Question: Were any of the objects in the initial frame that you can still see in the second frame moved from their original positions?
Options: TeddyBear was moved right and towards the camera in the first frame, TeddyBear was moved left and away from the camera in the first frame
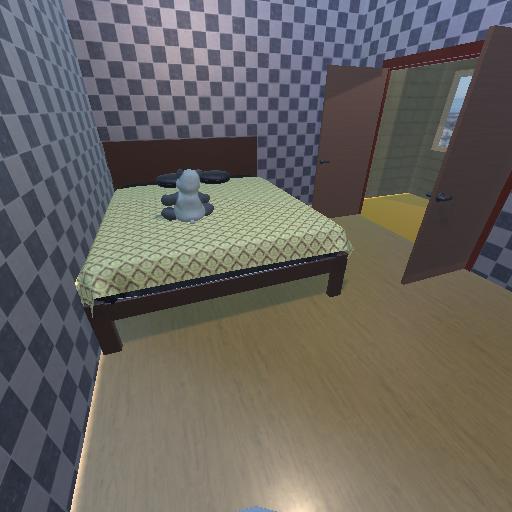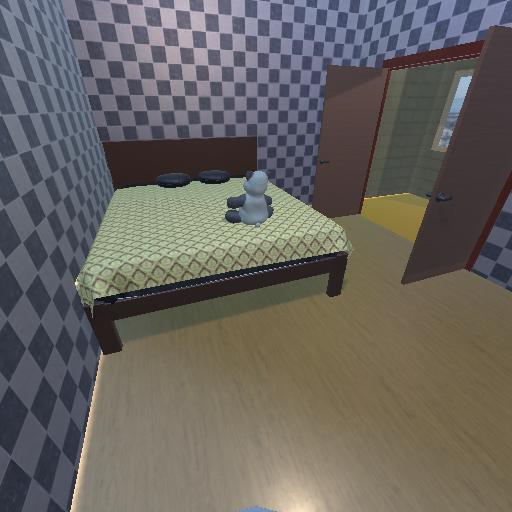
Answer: TeddyBear was moved right and towards the camera in the first frame